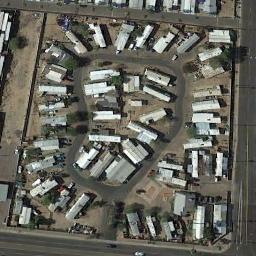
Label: mobile_home_park